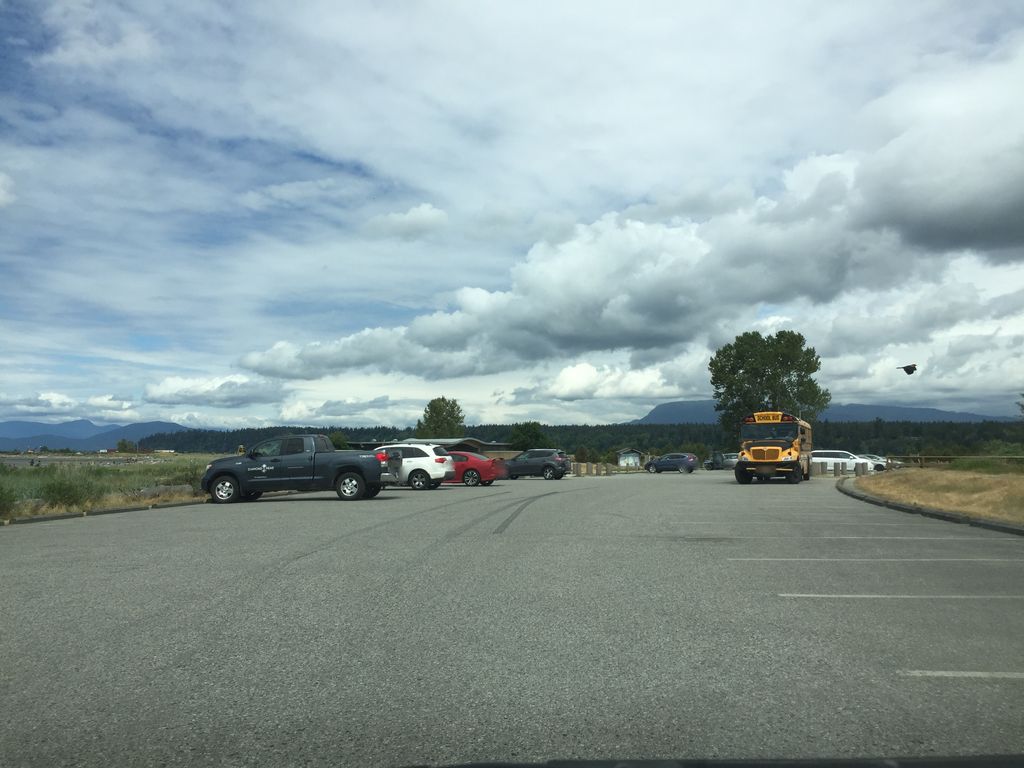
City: vancouver